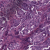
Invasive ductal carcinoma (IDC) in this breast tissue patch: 1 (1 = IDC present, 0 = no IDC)